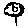
Label: flower